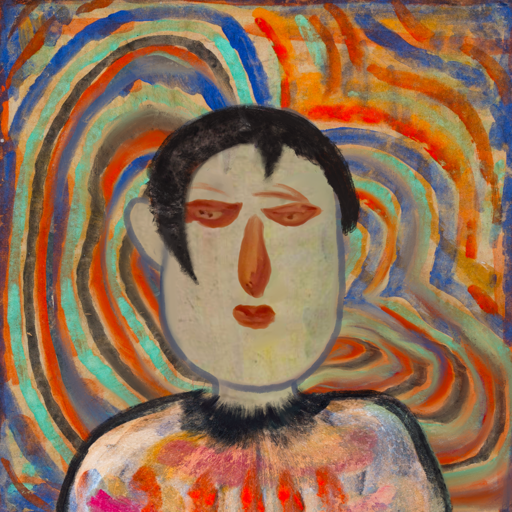
Background: Sisters, Head And Neck Front: Hill_Girl, Face Front: Pious_Lady, Bust: Childish, Hair Front: Roy_Bahadur, Head Accessory: Blank, Second Necklace: Blank, Necklace: Blank, Baby: Blank